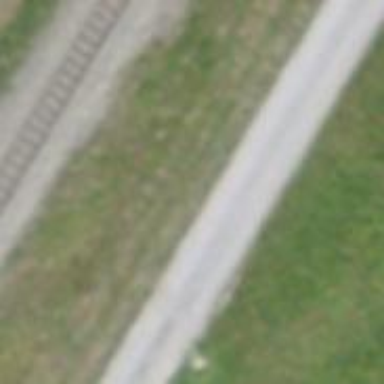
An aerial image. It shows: Gravel track with grade2 tracktype.